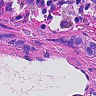
Metastatic tissue present: yes